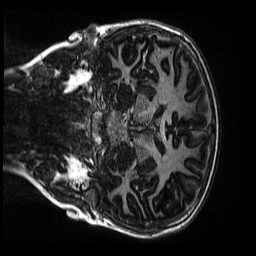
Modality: MP2RAGE
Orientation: coronal
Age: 9
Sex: male
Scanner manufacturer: siemens
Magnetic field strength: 3 T
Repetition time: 4 s
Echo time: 0.00303 s